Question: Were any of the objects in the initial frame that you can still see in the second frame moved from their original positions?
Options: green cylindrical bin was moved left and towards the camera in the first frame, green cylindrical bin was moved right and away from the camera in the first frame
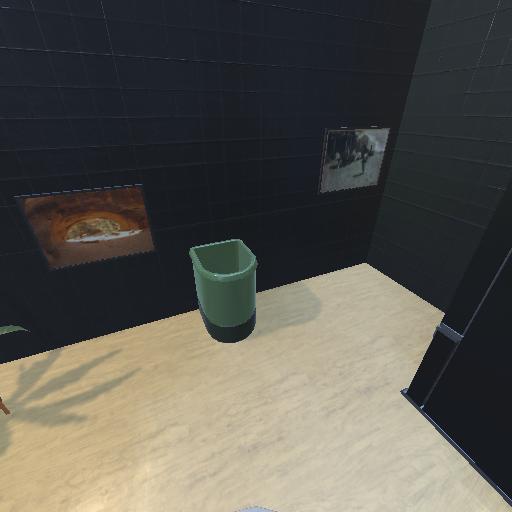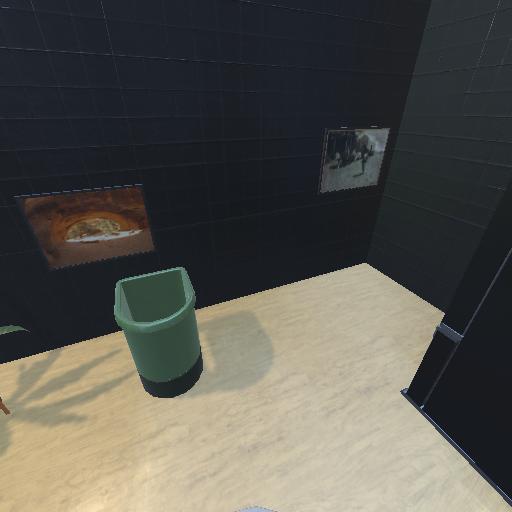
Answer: green cylindrical bin was moved left and towards the camera in the first frame